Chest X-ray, AP view. Patient: 57 years old, sex M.
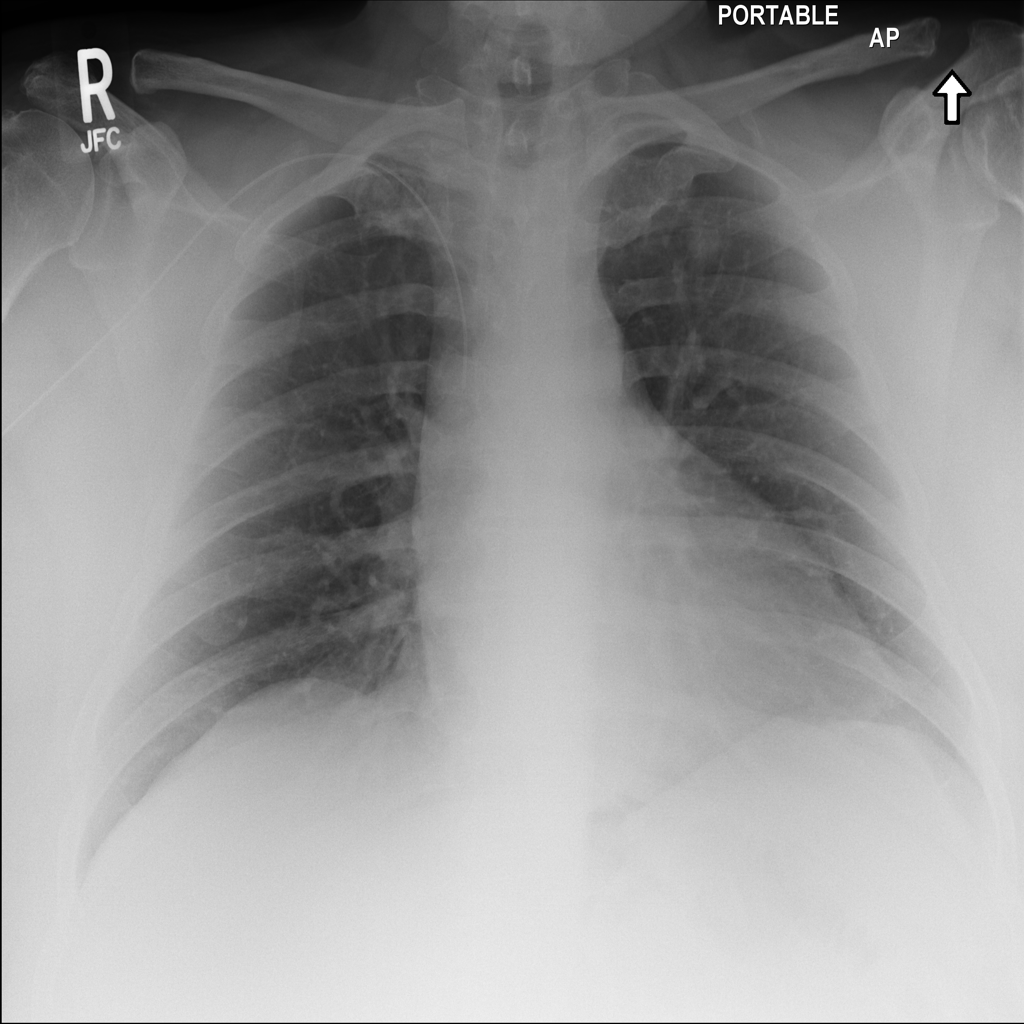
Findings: Nodule